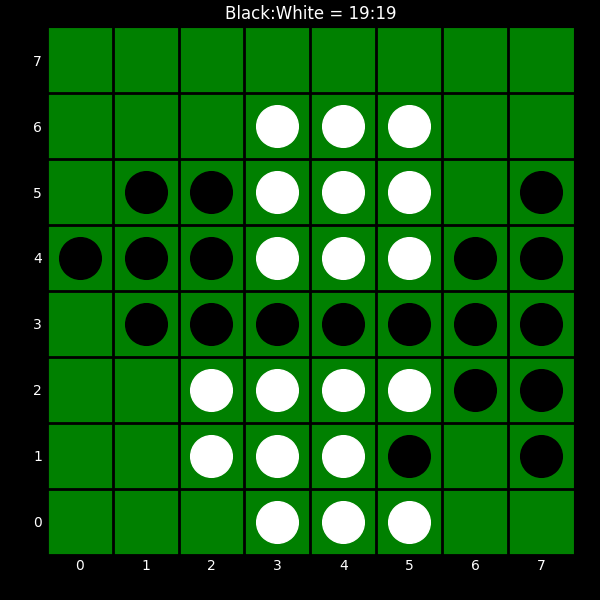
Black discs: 19
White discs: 19